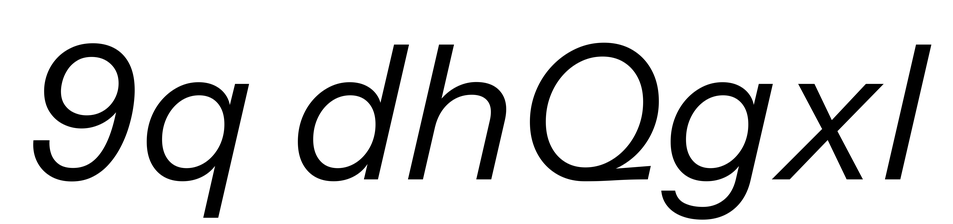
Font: InstrumentSans-Italic_Italic